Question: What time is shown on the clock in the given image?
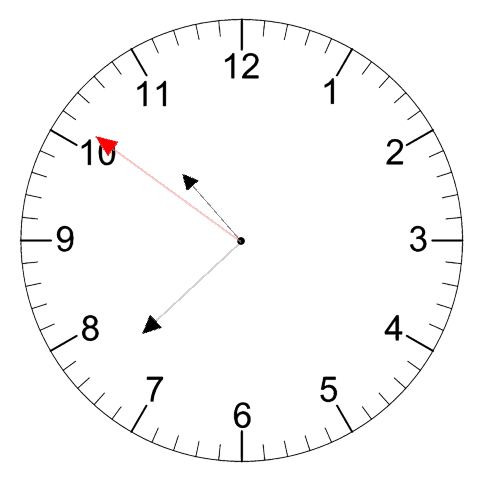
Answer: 10:37:51